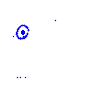
Particle: kaon